Interaction volume radius: 5 \u00c5
Interaction volume height: 25 \u00c5
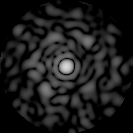
Disorder parameter: 0.8191